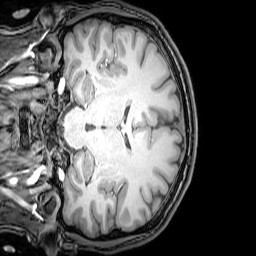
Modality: T1w
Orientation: coronal
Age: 21
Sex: male
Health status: healthy
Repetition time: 0.081 s
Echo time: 0.037 s